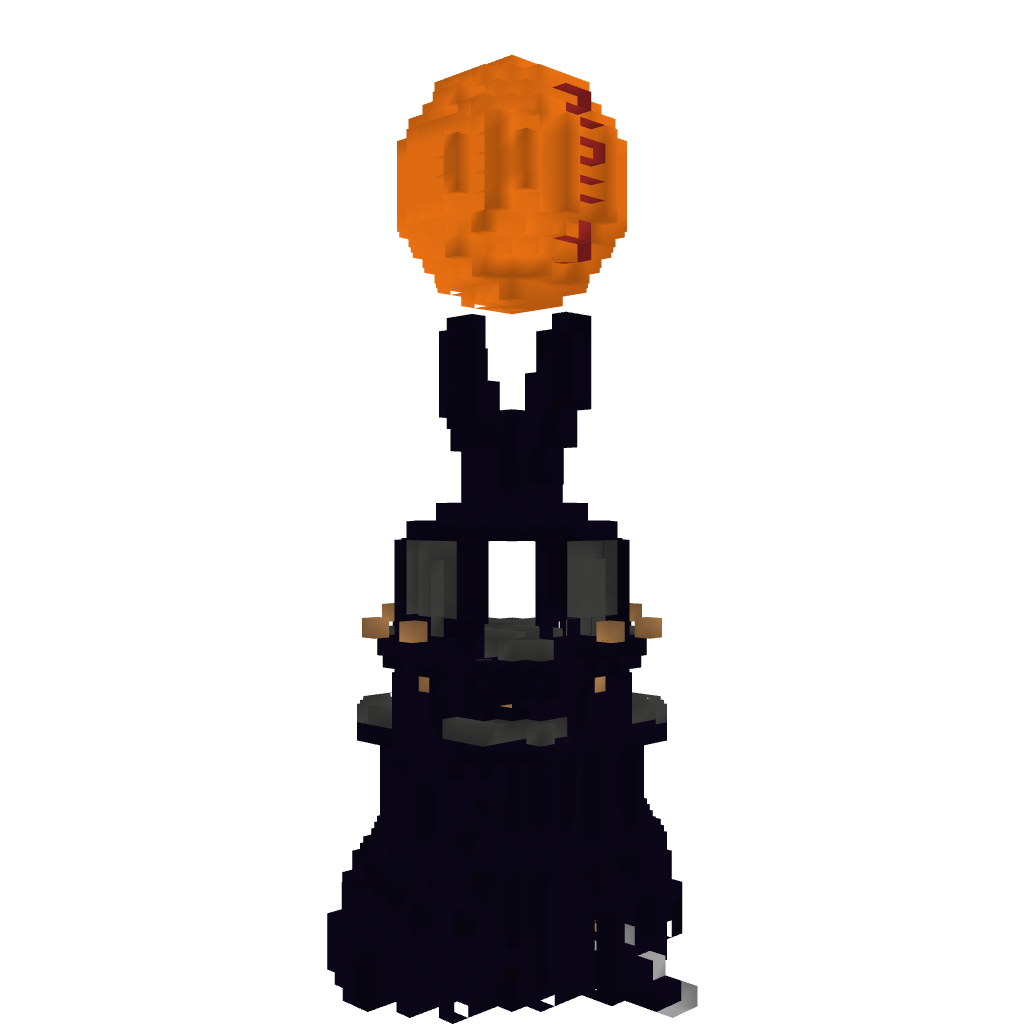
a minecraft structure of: The Tower of Orthac